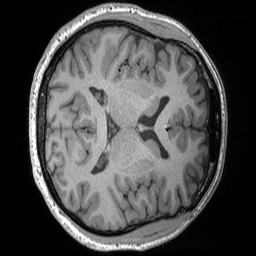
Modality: T1w
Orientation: axial
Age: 24
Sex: male
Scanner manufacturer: siemens
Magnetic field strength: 3 T
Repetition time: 1.9 s
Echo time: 0.00302 s